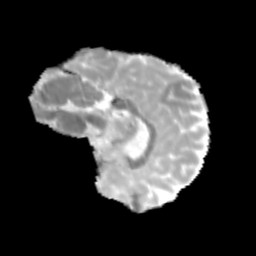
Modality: MD
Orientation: sagittal
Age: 12
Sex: male
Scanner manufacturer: siemens
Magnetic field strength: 3 T
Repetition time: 3.8 s
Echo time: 0.07 s